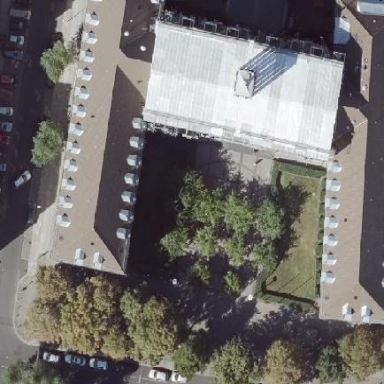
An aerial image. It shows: Public townhall with hipped roof shape.